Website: home-depot
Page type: receipt
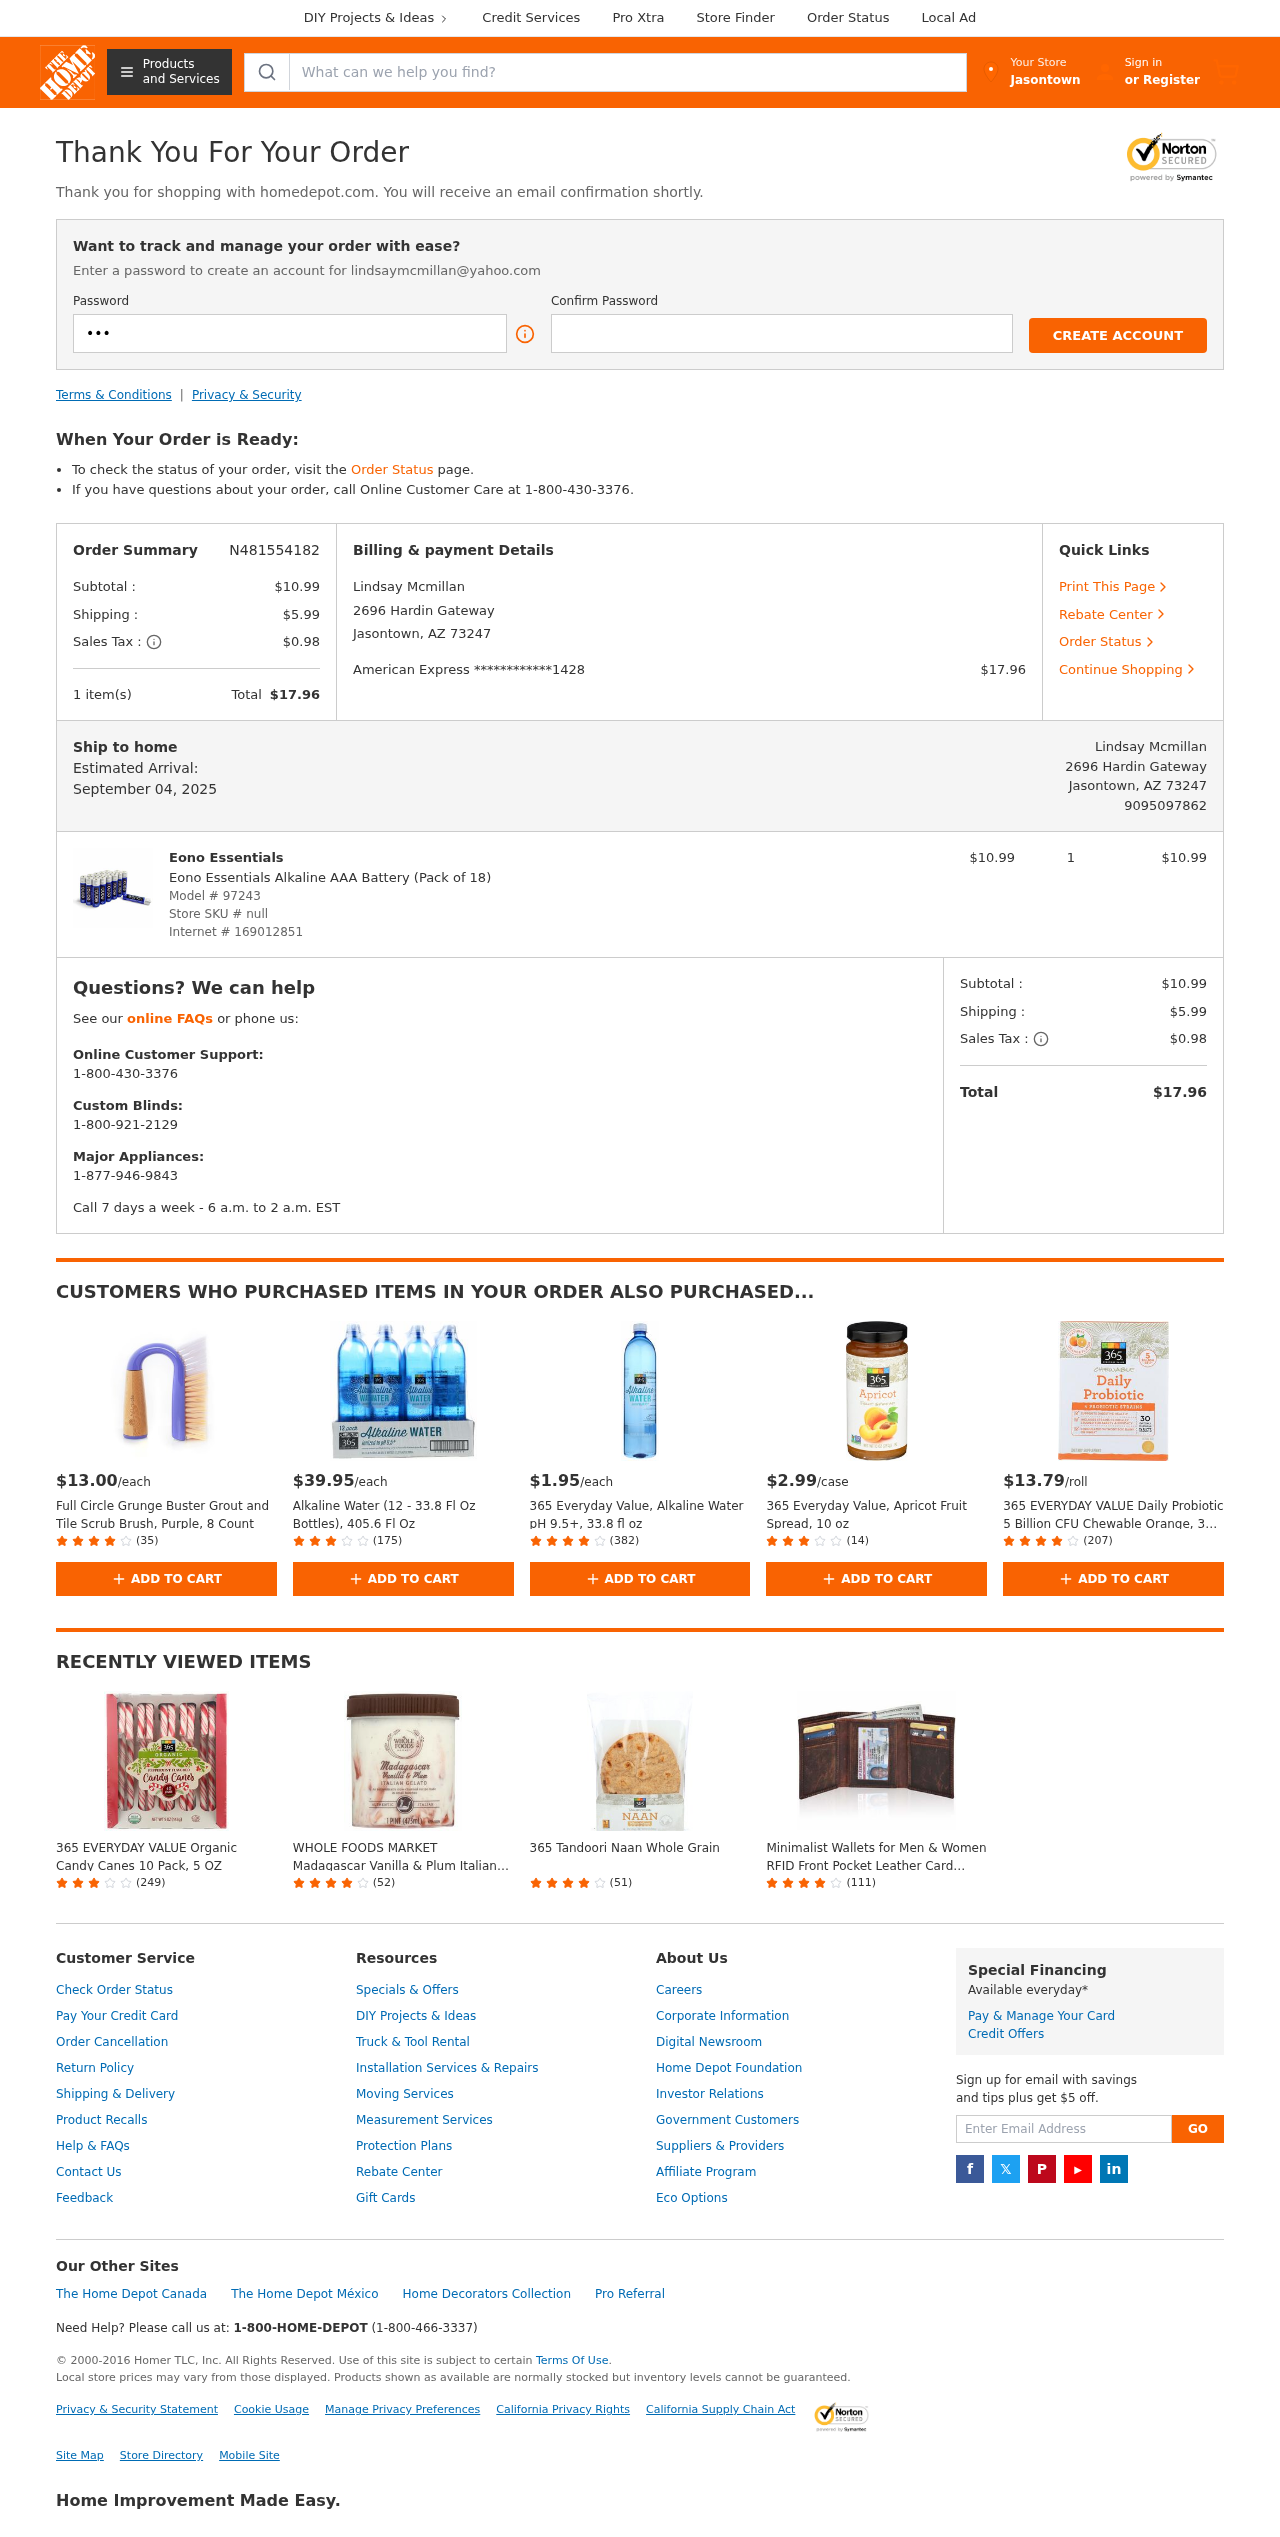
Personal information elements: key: PII_CARD_LAST4
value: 1428
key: PII_CARD_TYPE
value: American Express
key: PII_CITY
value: Jasontown
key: PII_EMAIL
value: lindsaymcmillan@yahoo.com
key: PII_FULLNAME
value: Lindsay Mcmillan
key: PII_PHONE
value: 9095097862
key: PII_STREET
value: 2696 Hardin Gateway
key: PII_CITY_STATE_ZIP
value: Jasontown, AZ 73247
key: PII_FULLNAME2
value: Lindsay Mcmillan
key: PII_POSTCODE
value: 73247
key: PII_STATE_ABBR
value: AZ
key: PII_POSTCODE_FULL
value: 73247
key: PII_CITY_STATE
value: Jasontown, AZ
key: PII_POSTCODE_NUMERIC
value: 73247
Product elements: key: PRODUCT1_BRAND
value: Eono Essentials
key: PRODUCT1_NAME
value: Eono Essentials Alkaline AAA Battery (Pack of 18)
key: PRODUCT1_PRICE
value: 10.99
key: PRODUCT1_QUANTITY
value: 1
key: PRODUCT2_PRICE
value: $13.00
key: PRODUCT2_NAME
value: Full Circle Grunge Buster Grout and Tile Scrub Brush, Purple, 8 Count
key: PRODUCT2_NUM_RATINGS
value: (35)
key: PRODUCT3_PRICE
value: $39.95
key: PRODUCT3_NAME
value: Alkaline Water (12 - 33.8 Fl Oz Bottles), 405.6 Fl Oz
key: PRODUCT3_NUM_RATINGS
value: (175)
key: PRODUCT4_PRICE
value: $1.95
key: PRODUCT4_NAME
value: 365 Everyday Value, Alkaline Water pH 9.5+, 33.8 fl oz
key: PRODUCT4_NUM_RATINGS
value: (382)
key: PRODUCT5_PRICE
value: $2.99
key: PRODUCT5_NAME
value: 365 Everyday Value, Apricot Fruit Spread, 10 oz
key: PRODUCT5_NUM_RATINGS
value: (14)
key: PRODUCT6_PRICE
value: $13.79
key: PRODUCT6_NAME
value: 365 EVERYDAY VALUE Daily Probiotic 5 Billion CFU Chewable Orange, 30 CT
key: PRODUCT6_NUM_RATINGS
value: (207)
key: PRODUCT7_NAME
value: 365 EVERYDAY VALUE Organic Candy Canes 10 Pack, 5 OZ
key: PRODUCT7_NUM_RATINGS
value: (249)
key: PRODUCT8_NAME
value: WHOLE FOODS MARKET Madagascar Vanilla & Plum Italian Gelato, 1 PT
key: PRODUCT8_NUM_RATINGS
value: (52)
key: PRODUCT9_NAME
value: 365 Tandoori Naan Whole Grain
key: PRODUCT9_NUM_RATINGS
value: (51)
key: PRODUCT10_NAME
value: Minimalist Wallets for Men & Women RFID Front Pocket Leather Card Holder Wallet (Black Mg)
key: PRODUCT10_NUM_RATINGS
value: (111)
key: PRODUCT_MODEL_NUMBER
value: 97243
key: PRODUCT_INTERNET_NUMBER
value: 169012851
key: PRODUCT1_LINE_TOTAL
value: $10.99
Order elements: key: ORDER_ID
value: N481554182
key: ORDER_SUBTOTAL
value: $10.99
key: ORDER_SHIPPING_COST
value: $5.99
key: ORDER_TAX
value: $0.98
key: ORDER_NUM_ITEMS
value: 1 item(s)
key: ORDER_TOTAL
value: $17.96
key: ORDER_DELIVERY_DATE
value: September 04, 2025
Search elements: key: HEADER_SEARCH
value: What can we help you find?
Other elements: key: STORE_SKU
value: null